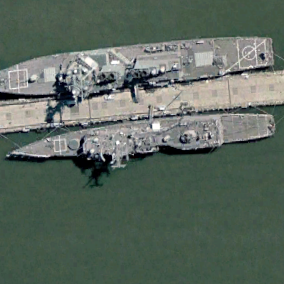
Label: cruiser